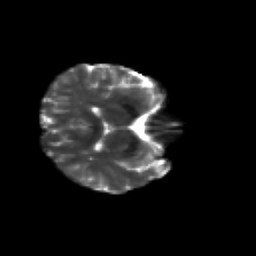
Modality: T2w
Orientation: axial
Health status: healthy
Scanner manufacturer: siemens
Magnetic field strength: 3 T
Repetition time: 12 s
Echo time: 0.092 s